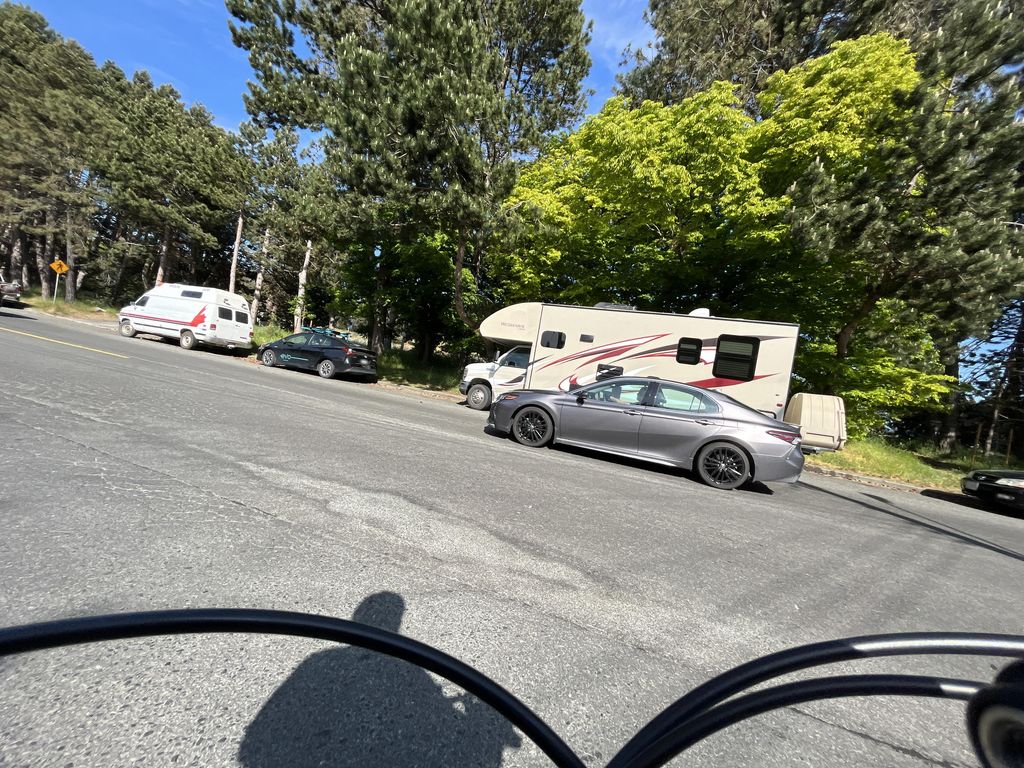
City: victoria